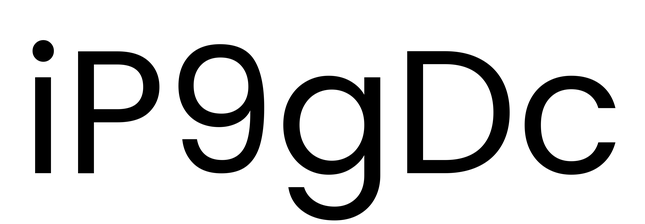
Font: Poppins-Regular